Question: I'm plotting a voronoi diagram in which I shade the polygons depending on a proportional probability( By which I mean, If I were to plot give polygons their total probability might be 1).This is my code where I give the facecolor as the probability value.
'''
matplotlib.patches.Polygon(poly, facecolor= probList[i])
'''
The problem is the shades are not distinct enough to reflect my probability values. I'm fine with going any colors as long as the shades reflect probability.StackOverflow ppl, please throw in your suggestions.Thanks!
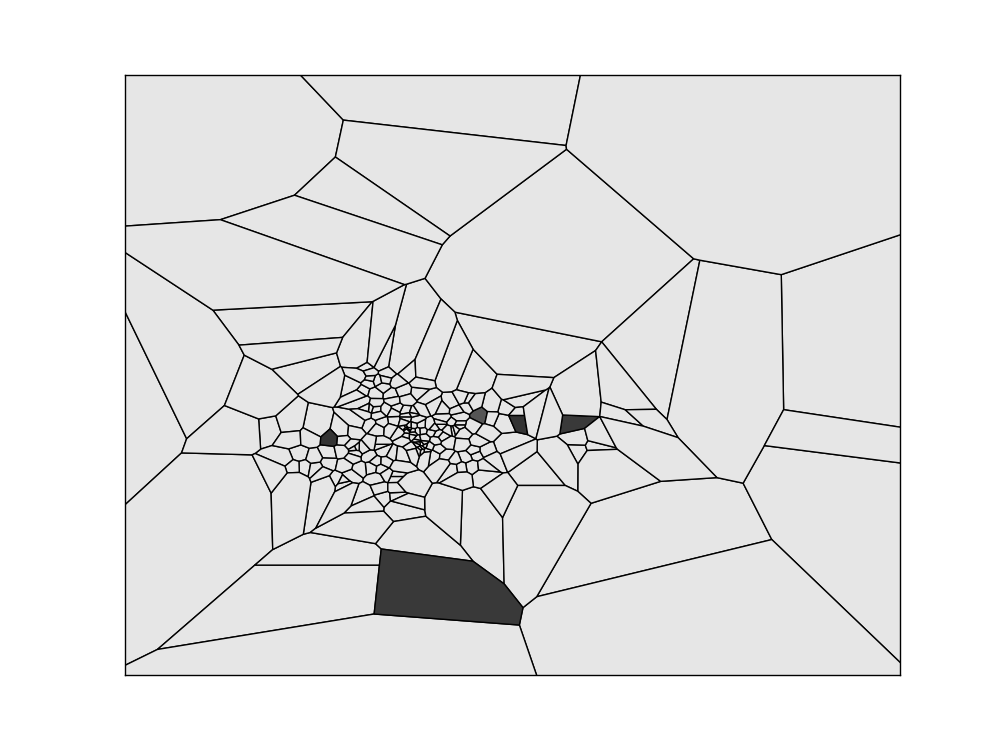
Answer: Picking from <URL> is probably a good start. The link shows all of the preset colormaps.
My favorites (and a common choice) for (like probability, which goes from zero to one) are 'hot' or 'afmhot', because they show good distinction of intermediate values and have clear perceptual ordering.
Below are the sequential colormaps from matplotlib (taken from the reference above). Or, see the full set (again, at the reference above) if you want more distinction at the cost of less obvious ordering. (Even if you choose to not use a sequential colormap, you might still want to avoid the unfortunately popular 'jet' colormap because, amongst other reasons, it starts and ends with dark colors, making it hard to understand).